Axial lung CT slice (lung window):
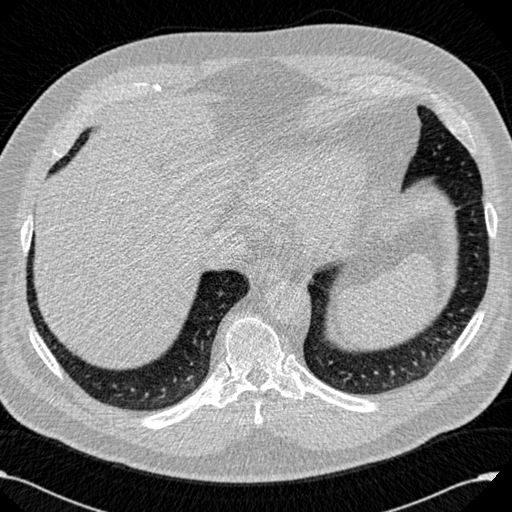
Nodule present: no